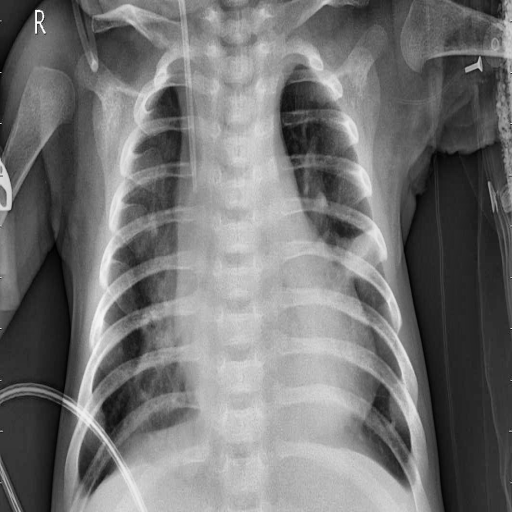
Finding: PNEUMONIA